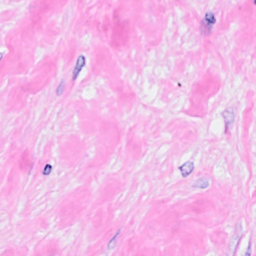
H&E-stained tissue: Breast